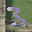
Label: 3